Aerial crown-view tile of a tropical tree (Barro Colorado Island, Panama), acquired 20250217:
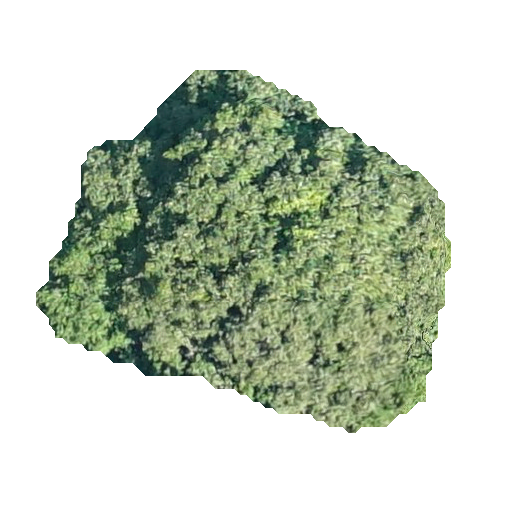
Species: Prioria copaifera
GBIF accepted scientific name: Prioria copaifera
Crown area: 150.01 m²